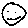
Label: smiley face